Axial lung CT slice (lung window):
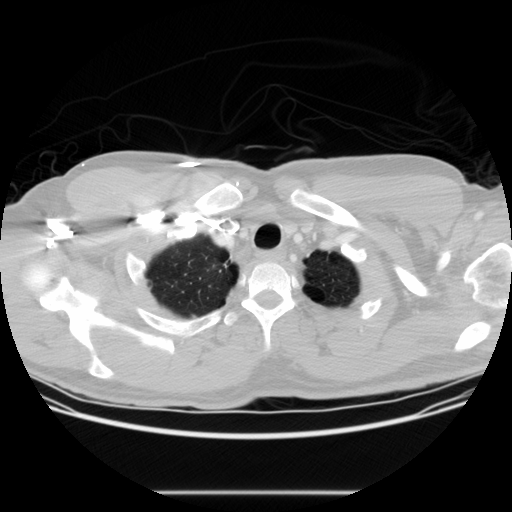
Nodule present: no